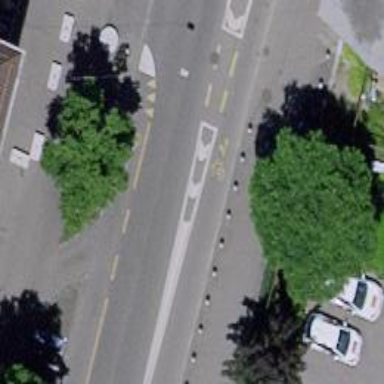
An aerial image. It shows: Bollard.